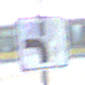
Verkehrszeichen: VerlaufVorfahrtsstrasse5
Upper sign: Vorfahrtsstrasse
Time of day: SunriseSunset
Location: Outdoor (Urban)
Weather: Clear
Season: NotSpecified
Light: Natural